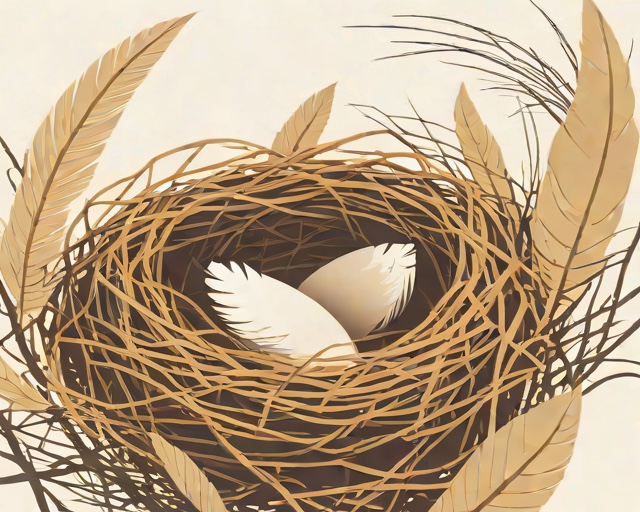
Category: Get Well